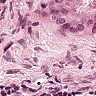
Metastatic tissue present: yes